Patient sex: F
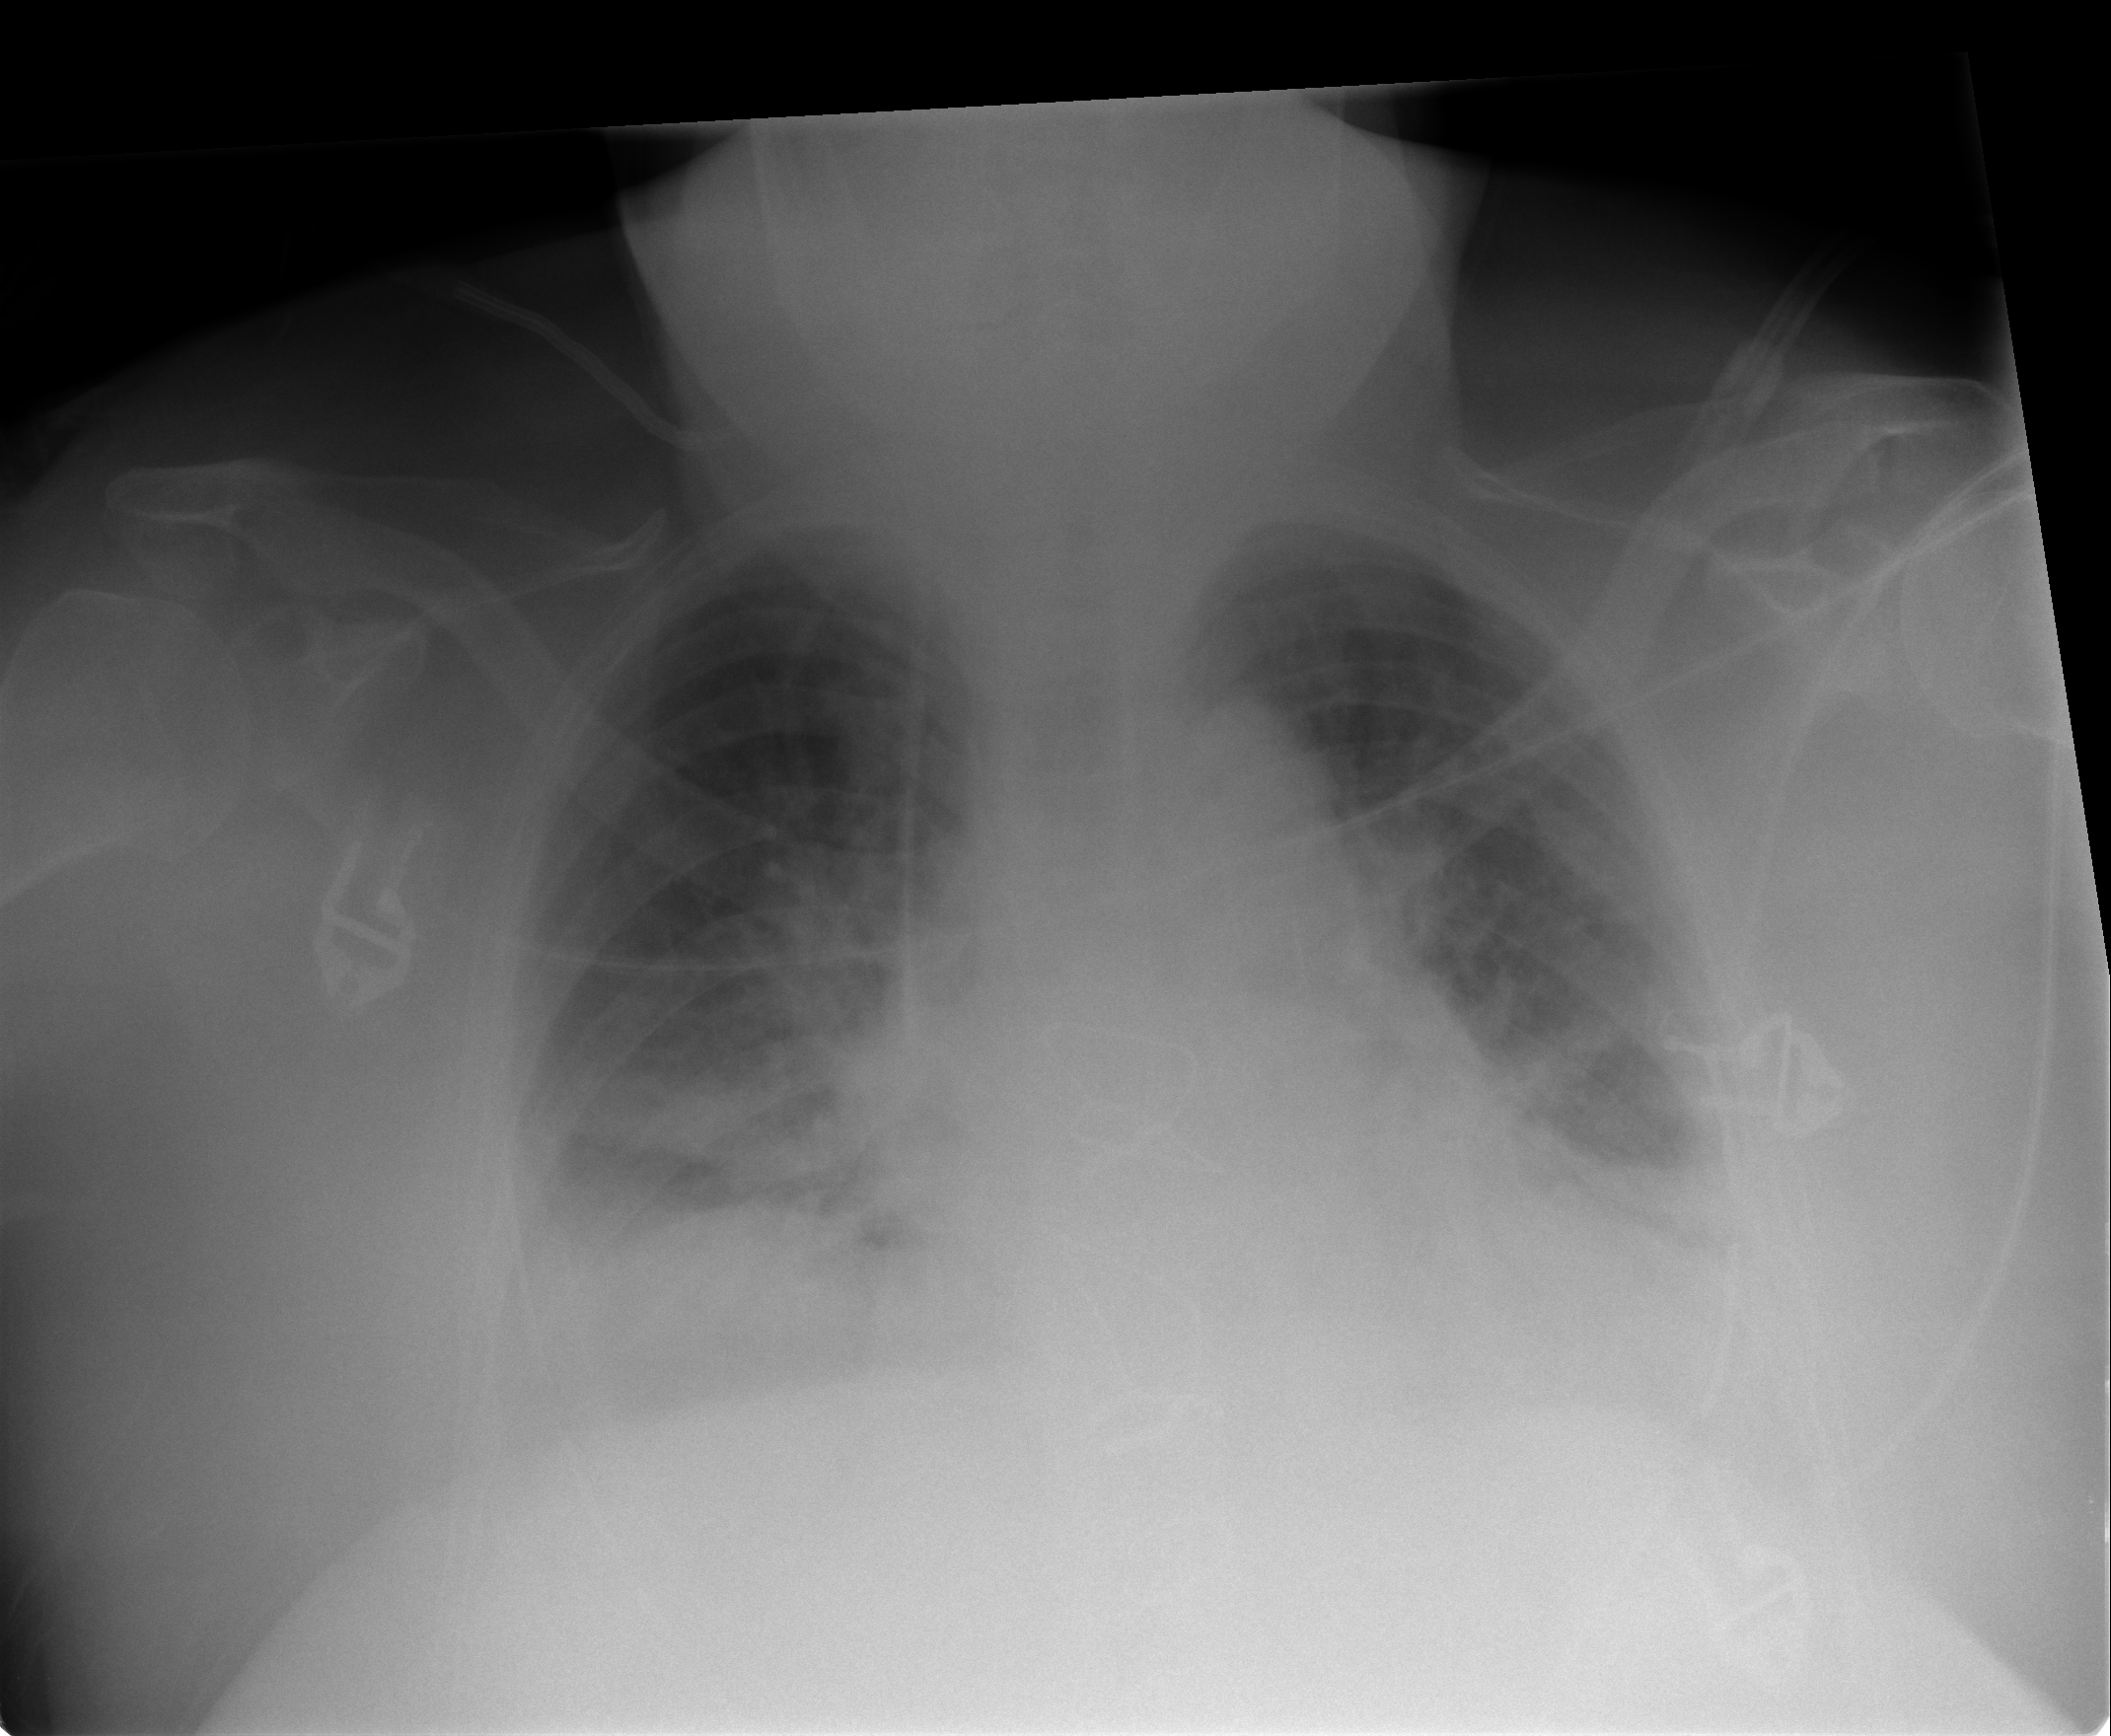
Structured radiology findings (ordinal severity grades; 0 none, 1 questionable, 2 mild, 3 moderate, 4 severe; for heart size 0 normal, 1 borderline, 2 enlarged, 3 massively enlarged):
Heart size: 1
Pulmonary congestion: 2
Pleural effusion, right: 3
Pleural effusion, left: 3
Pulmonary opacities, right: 0
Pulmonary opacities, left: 0
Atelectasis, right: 3
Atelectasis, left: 3